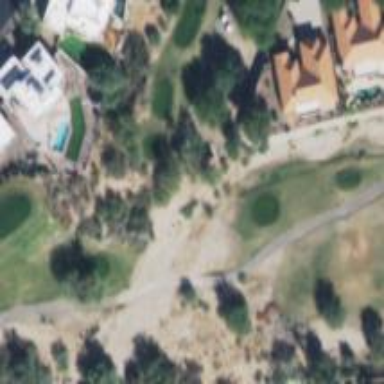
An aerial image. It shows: Golf tee.